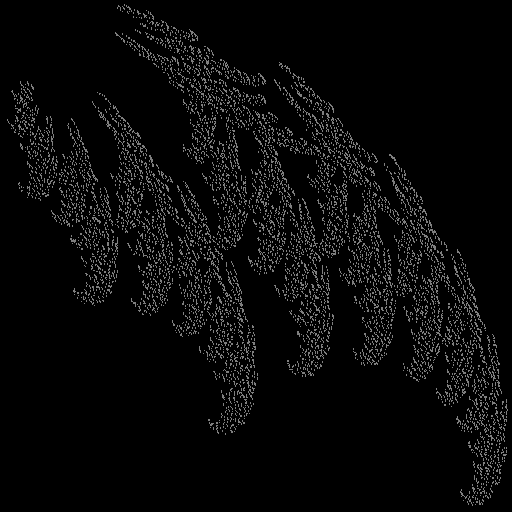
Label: spiderbrake